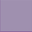
Piece: xx